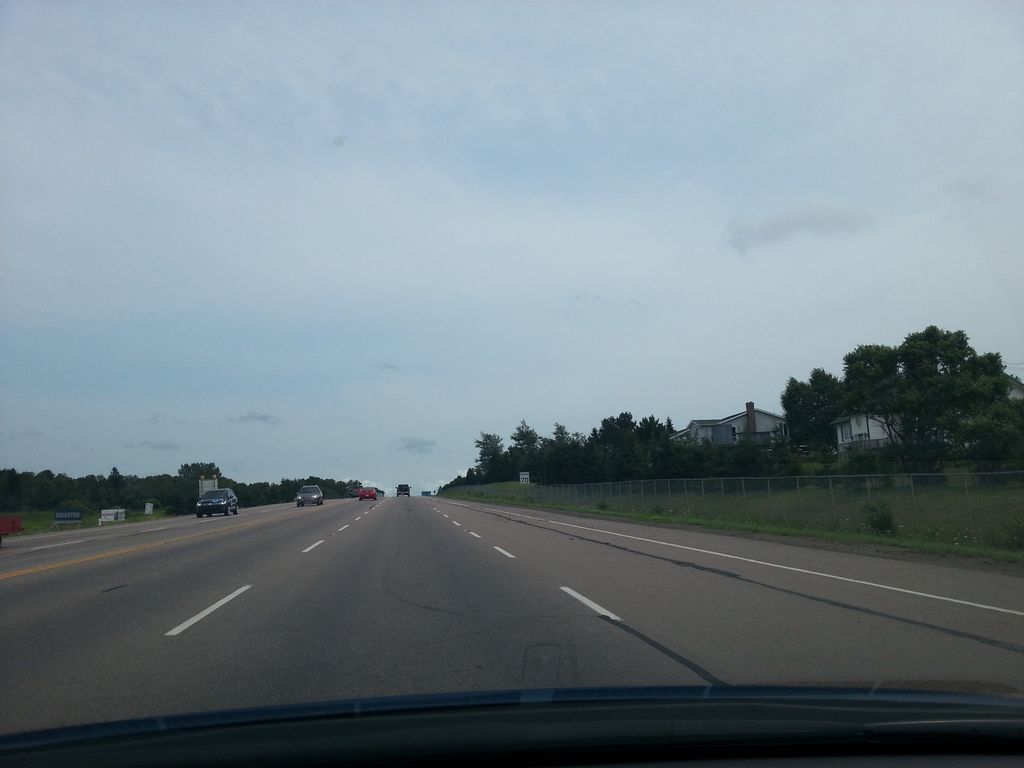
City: charlottetown